Question: I have a custom Flex 4.5 component (to be used in a List) -

(represents a clickable playing table in a card game):
'''
<?xml version="1.0" encoding="utf-8"?>
<s:ItemRenderer
xmlns:fx="http://ns.adobe.com/mxml/2009"
xmlns:s="library://ns.adobe.com/flex/spark"
xmlns:mx="library://ns.adobe.com/flex/mx"
xmlns:comps="*"
width="160" height="160"
autoDrawBackground="false"
creationComplete="init(event)">
<fx:Metadata>
[Event(name="pref_event", type="PrefEvent")]
</fx:Metadata>
<fx:Script>
<![CDATA[
import mx.events.FlexEvent;
private var _data:XML;
[Bindable("dataChange")]
public override function get data():Object {
return _data;
}
public override function set data(value:Object):void {
_data = value as XML;
if (null == _data)
return;
gameid = _data.@id;
for (var i:uint = 0; i < 3; i++) {
this['_user' + i].data = _data.elements('user')[i];
}
dispatchEvent(new FlexEvent(FlexEvent.DATA_CHANGE));
}
public function init(event:FlexEvent):void {
_rect.filters = Util.SHADOW;
addEventListener(MouseEvent.CLICK, handleClick);
}
private function handleClick(event:MouseEvent):void {
trace("Clicked: " + gameid);
dispatchEvent(new PrefEvent(PrefEvent.GAME_CLICKED, gameid, true));
}
public function set gameid(str:String):void {
_gameid.text = '#' + str;
}
public function get gameid():String {
return _gameid.text.substring(1);
}
]]>
</fx:Script>
<s:Rect id="_rect" x="20" y="20" width="120" height="120" radiusX="16" radiusY="16">
<s:stroke>
<s:SolidColorStroke color="#4F69B5" weight="4"/>
</s:stroke>
<s:fill>
<s:SolidColor color="#CCDDEE" />
</s:fill>
</s:Rect>
<s:Label id="_gameid" x="0" y="75" width="{width}" fontSize="16" textAlign="center" color="#FFFFFF" />
<comps:User id="_user0" x="56" y="4" scaleX=".3" scaleY=".3" interactive="false" visible="false" />
<comps:User id="_user1" x="108" y="60" scaleX=".3" scaleY=".3" interactive="false" visible="false" />
<comps:User id="_user2" x="4" y="60" scaleX=".3" scaleY=".3" interactive="false" visible="false" />
</s:ItemRenderer>
'''
and I'm trying to dispatch a custom event from it - :
'''
package {
import flash.events.Event;
public class PrefEvent extends Event {
public var str:String;
public static const GAME_CLICKED:String = 'game_clicked';
public static const CARD_CLICKED:String = 'card_clicked';
public static const CARD_PLAYED:String = 'card_played';
public function PrefEvent(type:String, n:String, bubbles:Boolean = false, cancelable:Boolean = false){
super(type, bubbles,cancelable);
str = n;
}
public override function clone():Event {
return new PrefEvent(type, str, bubbles, cancelable);
}
public override function toString():String {
return str;
}
}
}
'''
And here is finally my test code - :
'''
<?xml version="1.0" encoding="utf-8"?>
<s:Application
xmlns:fx="http://ns.adobe.com/mxml/2009"
xmlns:s="library://ns.adobe.com/flex/spark"
xmlns:mx="library://ns.adobe.com/flex/mx"
xmlns:comps="*"
width="700" height="525"
creationComplete="init()">
<fx:Script>
<![CDATA[
public function init():void {
game.data = <game id="8946">
<user id="OK353118989212"/>
<user id="OK351923295875"/>
</game>;
}
private function gameClicked(event:PrefEvent):void {
trace("game clicked: " + event);
}
]]>
</fx:Script>
<comps:Game id="game" x="0" y="0" pref_event="gameClicked(event)" />
</s:Application>
'''
But I never see the "game clicked: " trace. Does anybody please know why?
I'm probably missing something minor, because I can see the "Clicked: 8946" trace.
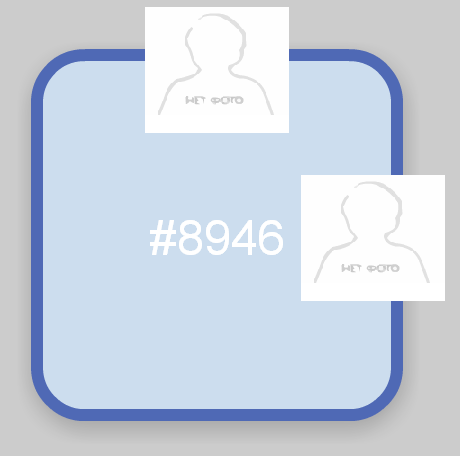
Answer: ## Problem:
In File has Event
'''
[Event(name="pref_event", type="PrefEvent")]
'''
but your dispatching .
## Solution:
You must dispatch the right event for this.
'''
dispatchEvent( new PrefEvent("pref_event",gameid, true) );
'''